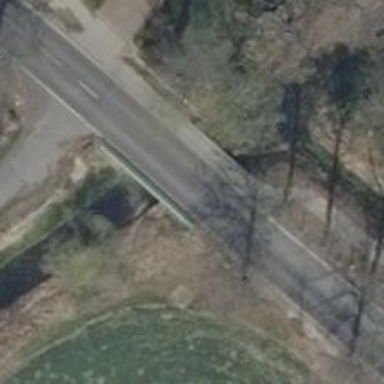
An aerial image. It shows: Tertiary road on asphalt surface on bridge.